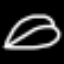
Label: leaf